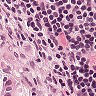
Metastatic tissue present: yes